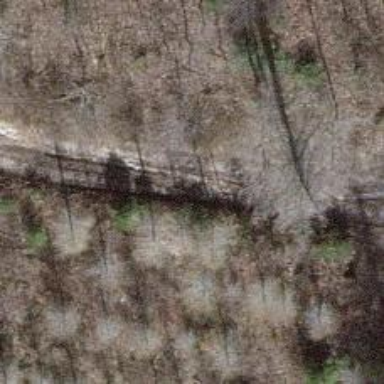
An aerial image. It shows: Track with grade 3 tracktype.